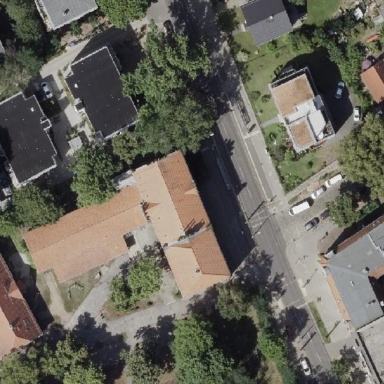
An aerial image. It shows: School building with half-hipped roof shape.